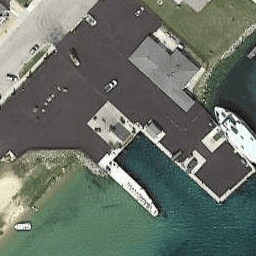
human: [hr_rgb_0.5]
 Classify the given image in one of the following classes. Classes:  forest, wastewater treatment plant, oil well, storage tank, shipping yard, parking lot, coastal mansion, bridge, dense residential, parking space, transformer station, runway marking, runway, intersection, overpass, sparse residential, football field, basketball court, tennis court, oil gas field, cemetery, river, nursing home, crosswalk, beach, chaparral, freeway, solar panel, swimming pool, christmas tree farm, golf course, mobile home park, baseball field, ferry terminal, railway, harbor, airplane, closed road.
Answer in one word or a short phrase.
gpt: ferry terminal